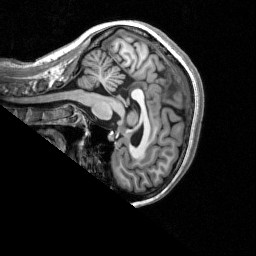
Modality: T1w
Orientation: sagittal
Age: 24
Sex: female
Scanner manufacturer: siemens
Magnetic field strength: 3 T
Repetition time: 2.53 s
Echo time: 0.00277 s